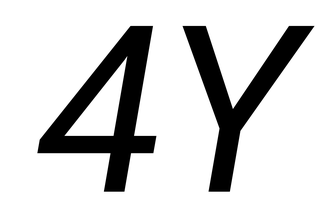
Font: Roboto-Italic_Italic